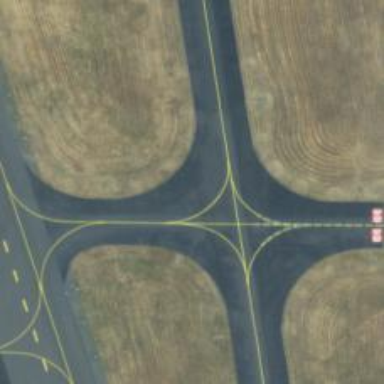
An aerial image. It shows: View of taxiway at the airport.